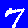
Digit: 7